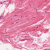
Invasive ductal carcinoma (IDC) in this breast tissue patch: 0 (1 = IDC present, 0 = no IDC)